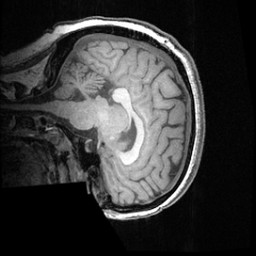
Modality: T1w
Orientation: sagittal
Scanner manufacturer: ge
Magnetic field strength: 3 T
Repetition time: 0.008572 s
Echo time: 0.003384 s